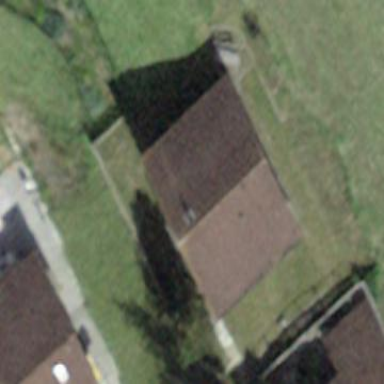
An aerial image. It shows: Simple house.